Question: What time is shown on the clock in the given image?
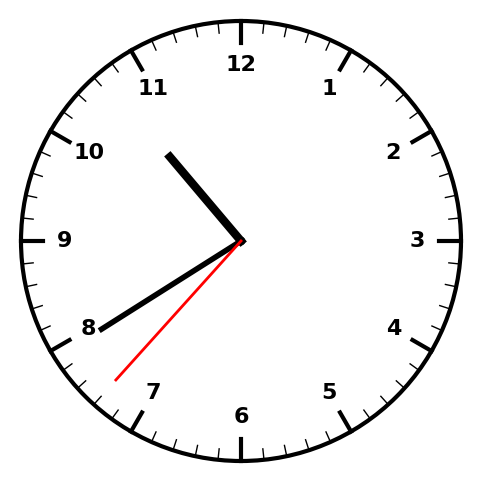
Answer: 10:39:37